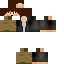
A male human skin with medium skin, wearing brown long hair dressed in a blue hoodie and brown pants, featuring a closed mouth.